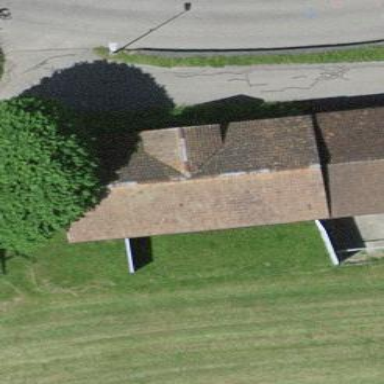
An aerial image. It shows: Shooting sport building.